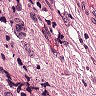
Metastatic tissue present: yes